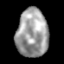
Tissue: lung
Cell type: Epithelial cells
Senescence score: 0.2337
Nuclear area (px): 1492
Mean DAPI intensity: 156.977